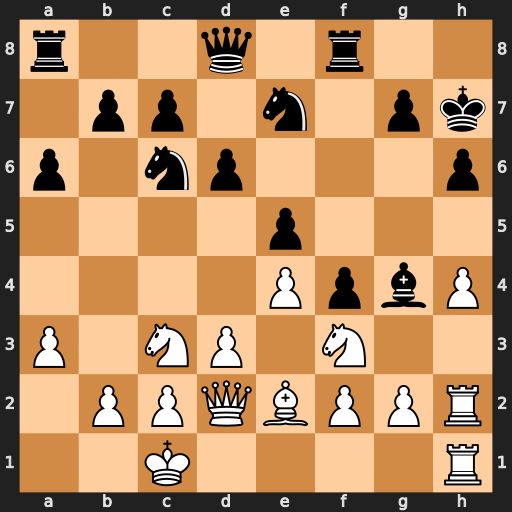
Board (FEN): r2q1r2/1pp1n1pk/p1np3p/4p3/4PpbP/P1NP1N2/1PPQBPPR/2K4R
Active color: w
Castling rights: -
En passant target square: -
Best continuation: Ng5+ Kh8 Bxg4